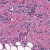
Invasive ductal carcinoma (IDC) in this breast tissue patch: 1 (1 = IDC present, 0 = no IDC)